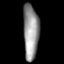
Tissue: lung
Cell type: Epithelial cells
Senescence score: 0.218
Nuclear area (px): 854
Mean DAPI intensity: 147.115